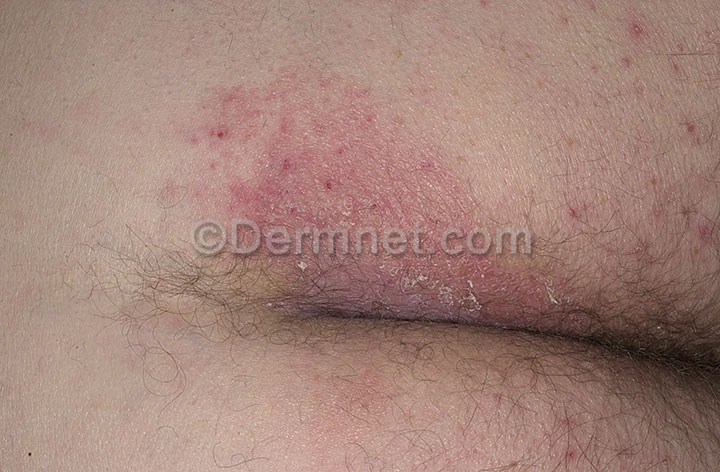
Disease: Eczema Photos